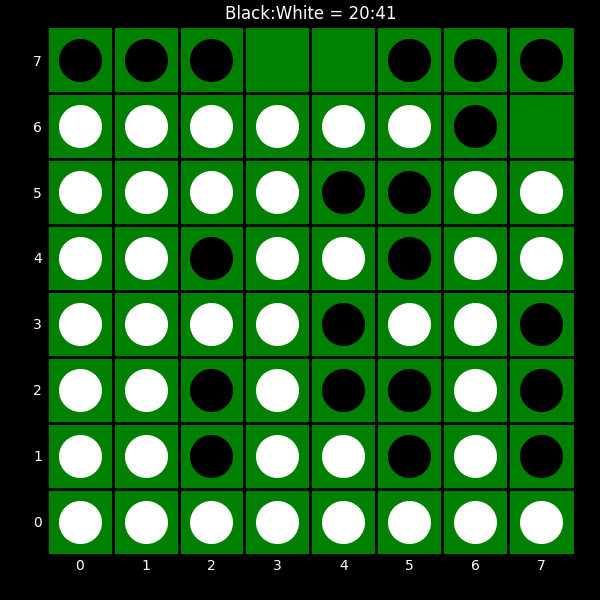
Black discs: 20
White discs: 41